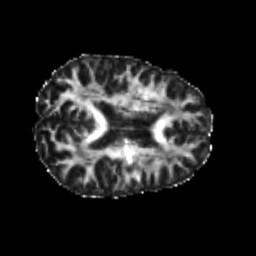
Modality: FA
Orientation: axial
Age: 22
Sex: male
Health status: healthy
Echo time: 0.074 s